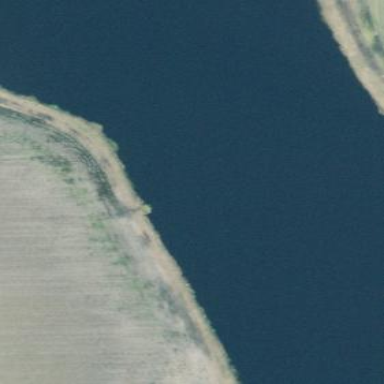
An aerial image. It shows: Reservoir of water.